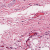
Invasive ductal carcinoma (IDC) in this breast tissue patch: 0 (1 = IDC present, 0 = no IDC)